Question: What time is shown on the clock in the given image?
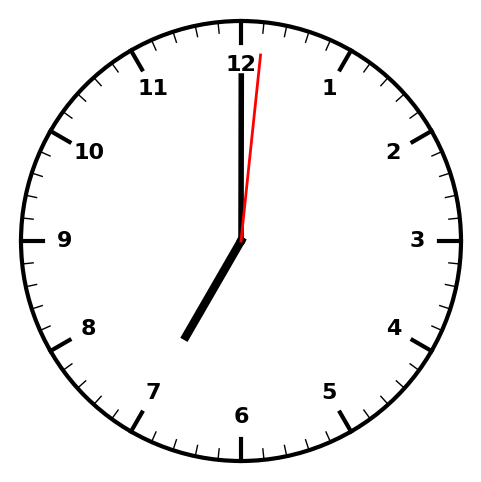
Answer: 07:00:01